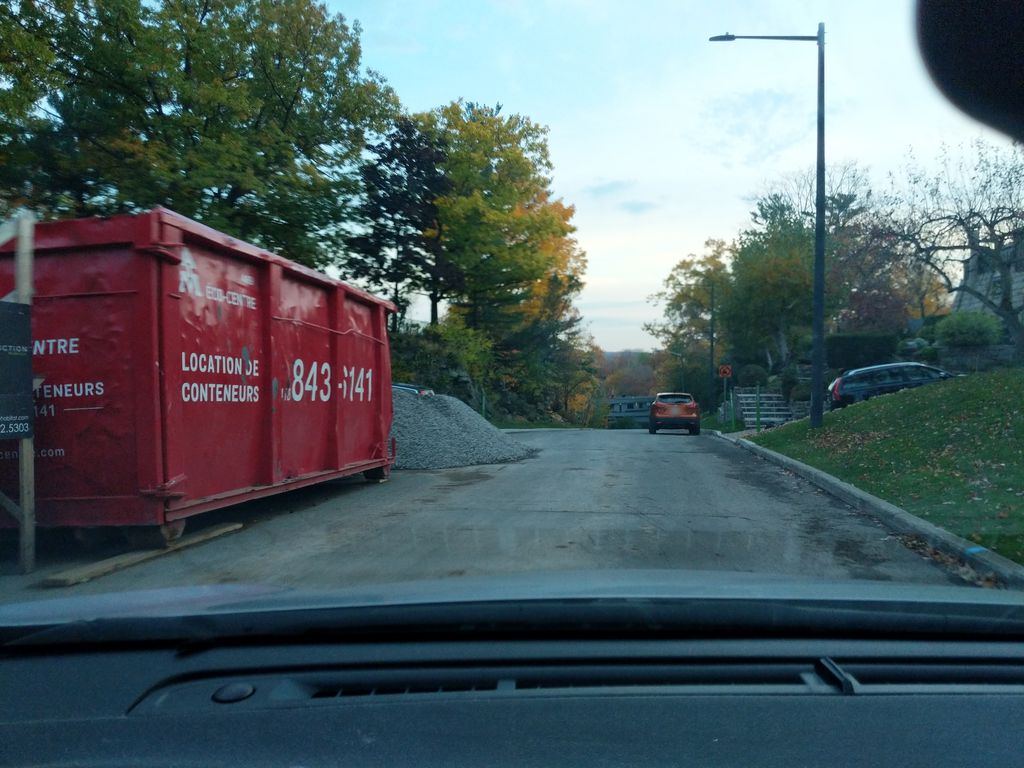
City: quebec_city